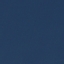
Land use / land cover: SeaLake